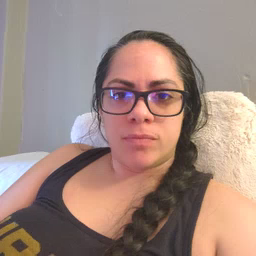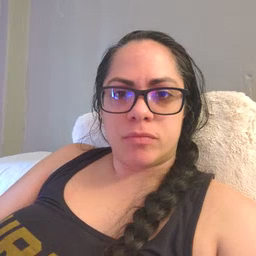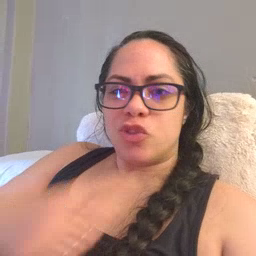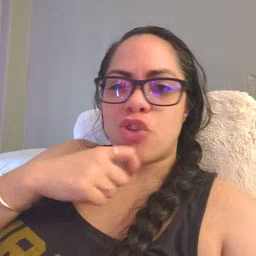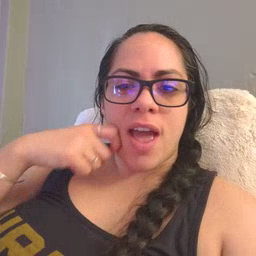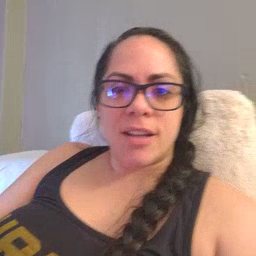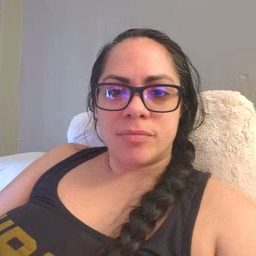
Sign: dry